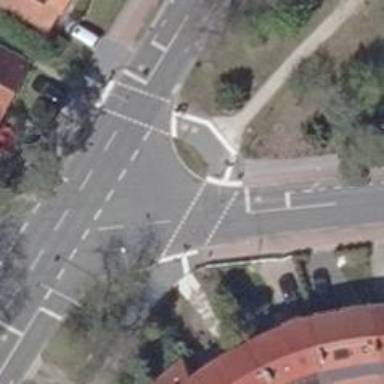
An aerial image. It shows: Crossing with traffic signals.